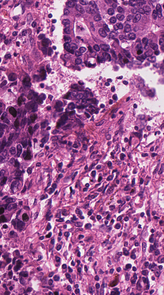
Tumor epithelial tissue: yes
Tumor-associated stroma tissue: yes
Normal tissue: no